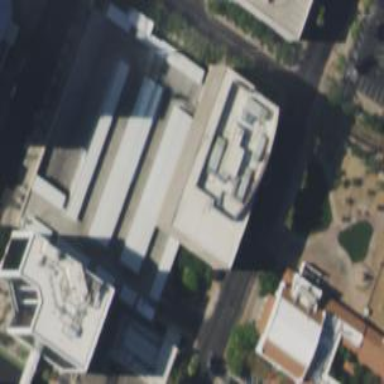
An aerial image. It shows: Office building.